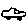
Label: car